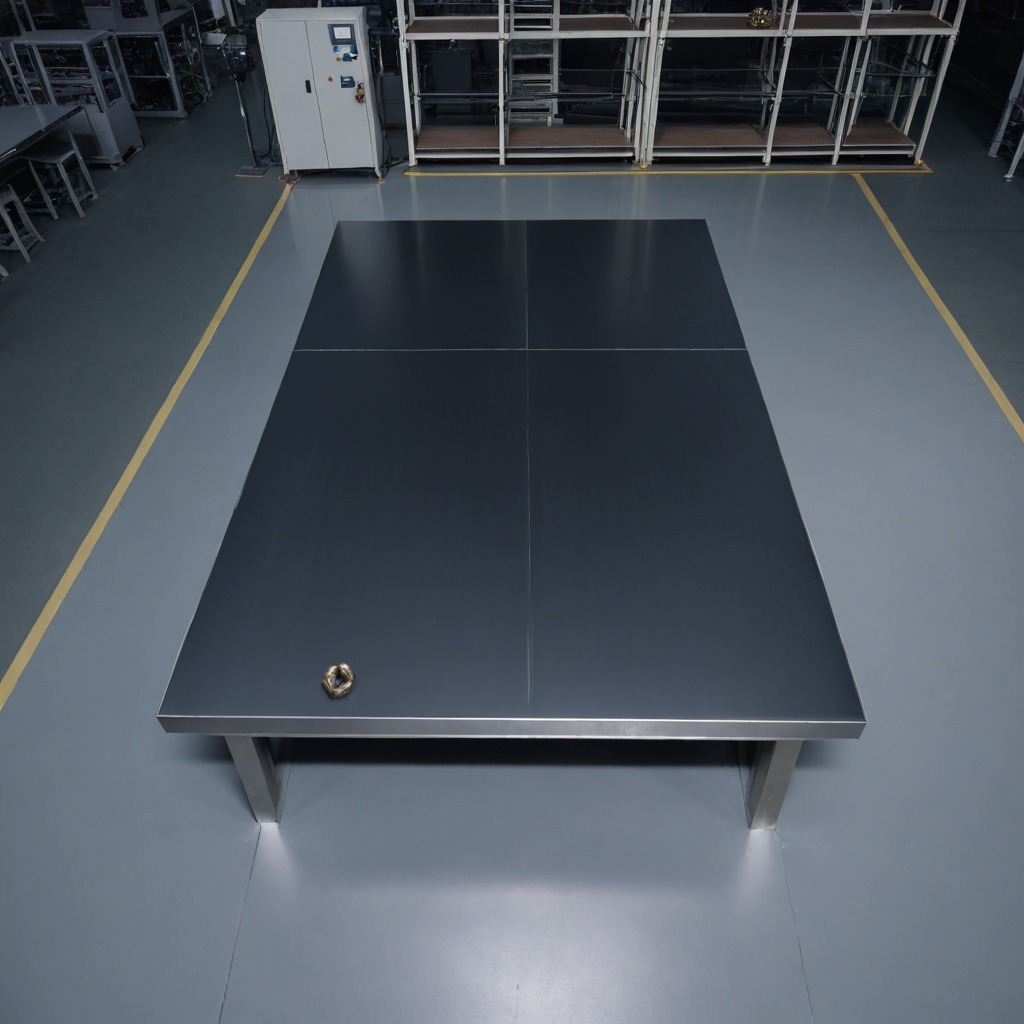
A metal nut is lying on the tabletop.